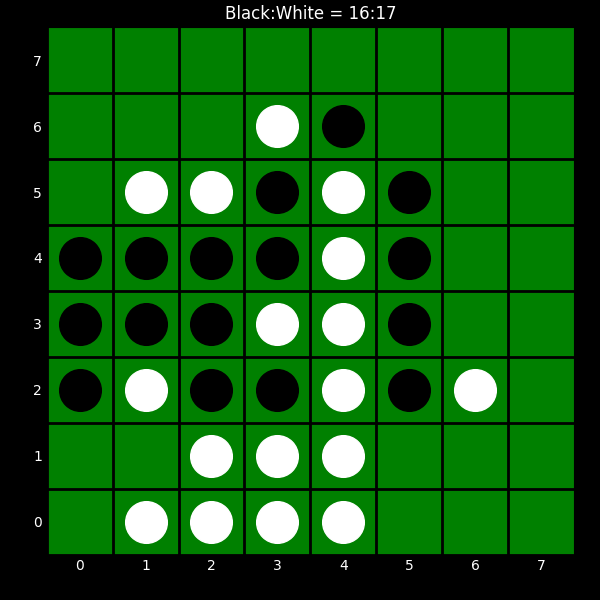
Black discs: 16
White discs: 17